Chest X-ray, AP view. Patient: 26 years old, sex M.
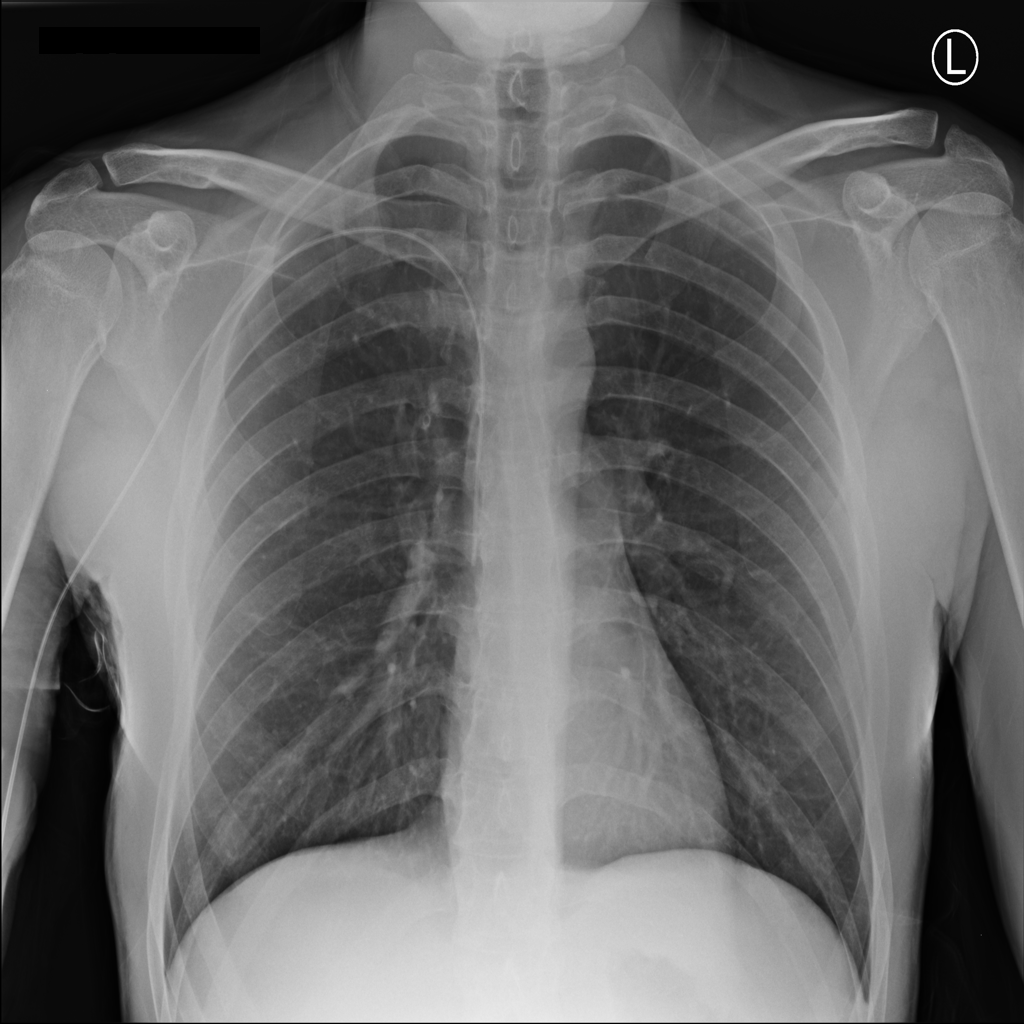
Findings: No Finding